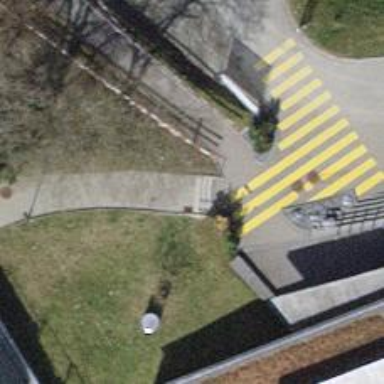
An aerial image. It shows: Footway with steps.